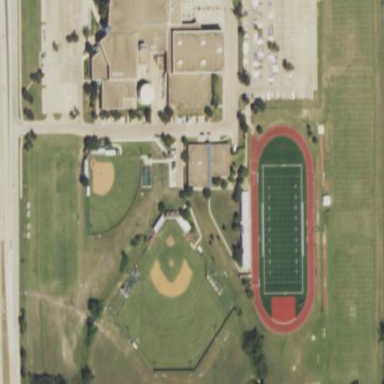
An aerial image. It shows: School.